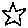
Label: star